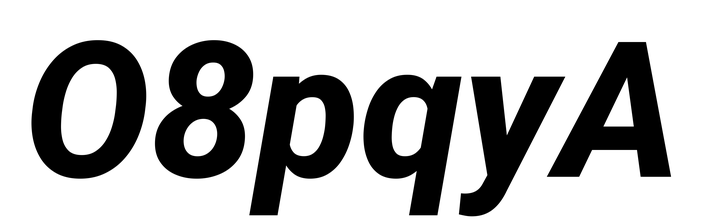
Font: Roboto-Italic_ExtraBold_Italic